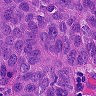
Metastatic tissue present: yes